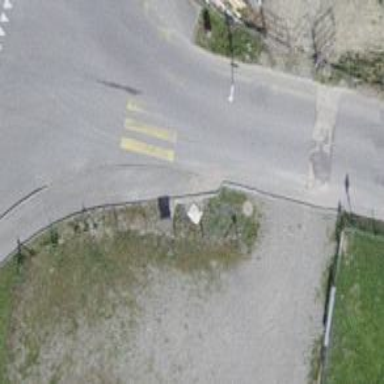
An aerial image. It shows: Kerb serving as barrier.